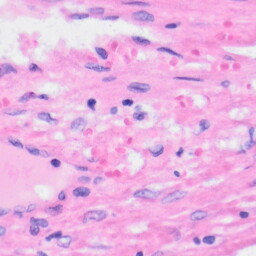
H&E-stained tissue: Liver